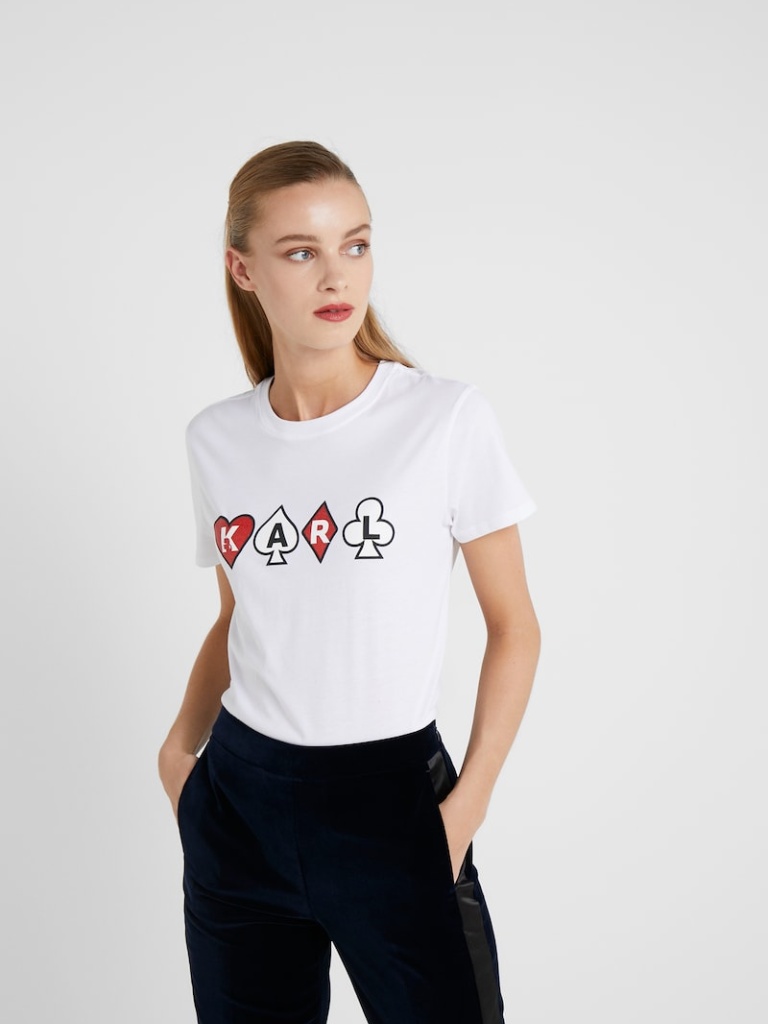
cotton tight short sleeve hip length Fully Tucked in crew t-shirt